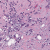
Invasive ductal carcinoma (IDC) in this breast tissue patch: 1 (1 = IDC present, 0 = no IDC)